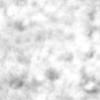
Label: no_change